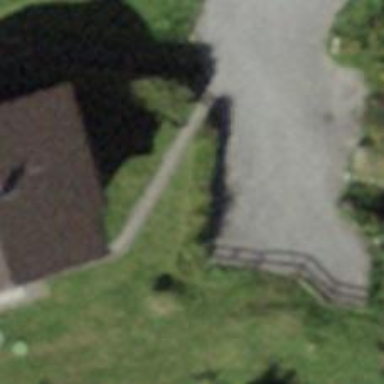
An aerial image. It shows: Road with steps.